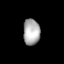
Tissue: lung
Cell type: Others
Senescence score: 0.2094
Nuclear area (px): 430
Mean DAPI intensity: 172.037